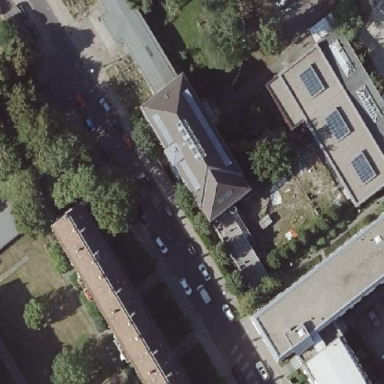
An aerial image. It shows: School building.